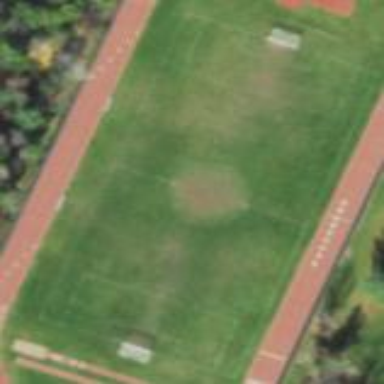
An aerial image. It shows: Soccer pitch designated for leisure and sports activities.